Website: macys
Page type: cart
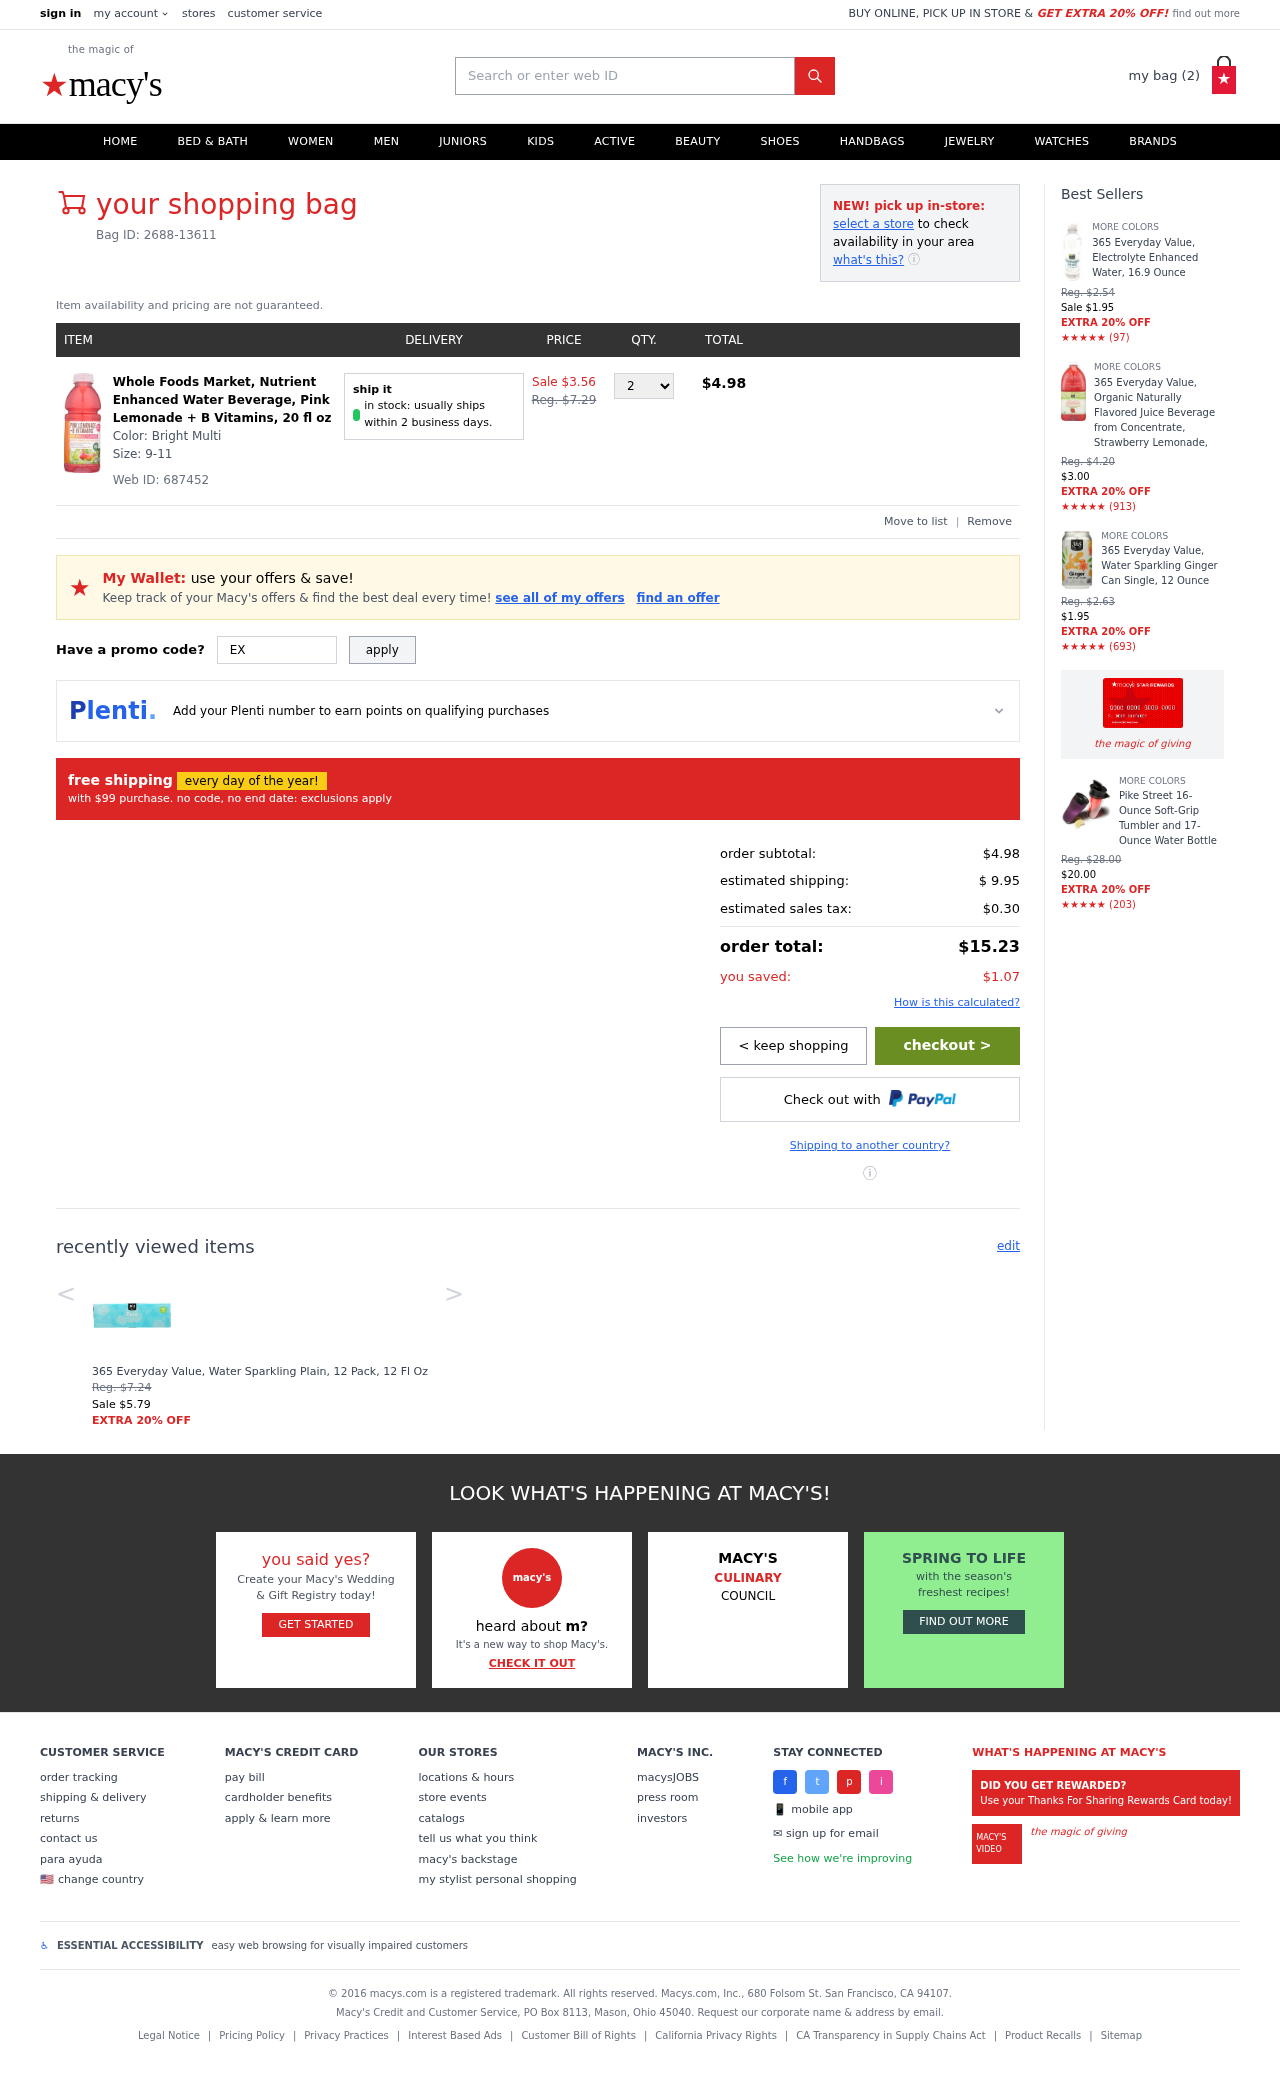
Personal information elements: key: PII_PROMO_CODE
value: EXTRA27
Product elements: key: PRODUCT1_NAME
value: Whole Foods Market, Nutrient Enhanced Water Beverage, Pink Lemonade + B Vitamins, 20 fl oz
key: PRODUCT1_PRICE
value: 2.49
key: PRODUCT1_QUANTITY
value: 2
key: PRODUCT2_NAME
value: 365 Everyday Value, Water Sparkling Plain, 12 Pack, 12 Fl Oz
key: PRODUCT2_PRICE
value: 5.79
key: PRODUCT3_NAME
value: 365 Everyday Value, Electrolyte Enhanced Water, 16.9 Ounce
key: PRODUCT3_NUM_RATINGS
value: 97
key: PRODUCT3_PRICE
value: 1.95
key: PRODUCT4_NAME
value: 365 Everyday Value, Organic Naturally Flavored Juice Beverage from Concentrate, Strawberry Lemonade,
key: PRODUCT4_NUM_RATINGS
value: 913
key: PRODUCT4_PRICE
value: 3
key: PRODUCT5_NAME
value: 365 Everyday Value, Water Sparkling Ginger Can Single, 12 Ounce
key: PRODUCT5_NUM_RATINGS
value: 693
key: PRODUCT5_PRICE
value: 1.95
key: PRODUCT6_NAME
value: Pike Street 16-Ounce Soft-Grip Tumbler and 17-Ounce Water Bottle
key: PRODUCT6_NUM_RATINGS
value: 203
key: PRODUCT6_PRICE
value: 20
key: PRODUCT1_ORIGINAL_PRICE
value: Sale $3.56
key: PRODUCT1_TOTAL
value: $4.98
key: PRODUCT2_ORIGINAL_PRICE
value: Reg. $7.24
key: PRODUCT3_ORIGINAL_PRICE
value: Reg. $2.54
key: PRODUCT3_RATING
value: ★★★★★
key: PRODUCT4_ORIGINAL_PRICE
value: Reg. $4.20
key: PRODUCT4_RATING
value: ★★★★★
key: PRODUCT5_ORIGINAL_PRICE
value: Reg. $2.63
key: PRODUCT5_RATING
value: ★★★★★
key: PRODUCT6_ORIGINAL_PRICE
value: Reg. $28.00
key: PRODUCT6_RATING
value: ★★★★★
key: PRODUCT_WEB_ID
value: Web ID: 687452
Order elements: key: ORDER_NUM_ITEMS
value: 2
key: ORDER_BAG_ID
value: Bag ID: 2688-13611
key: ORDER_SUBTOTAL
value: $4.98
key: ORDER_SHIPPING_COST
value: $ 9.95
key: ORDER_TAX
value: $0.30
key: ORDER_TOTAL
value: $15.23
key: ORDER_SAVINGS
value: $1.07
Search elements: key: HEADER_SEARCH
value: Search or enter web ID